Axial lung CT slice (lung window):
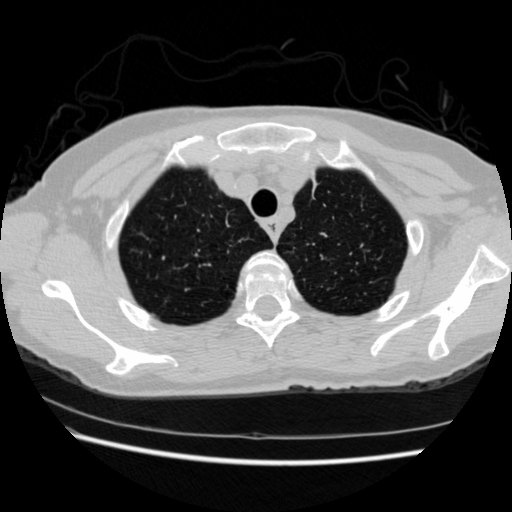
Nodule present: no